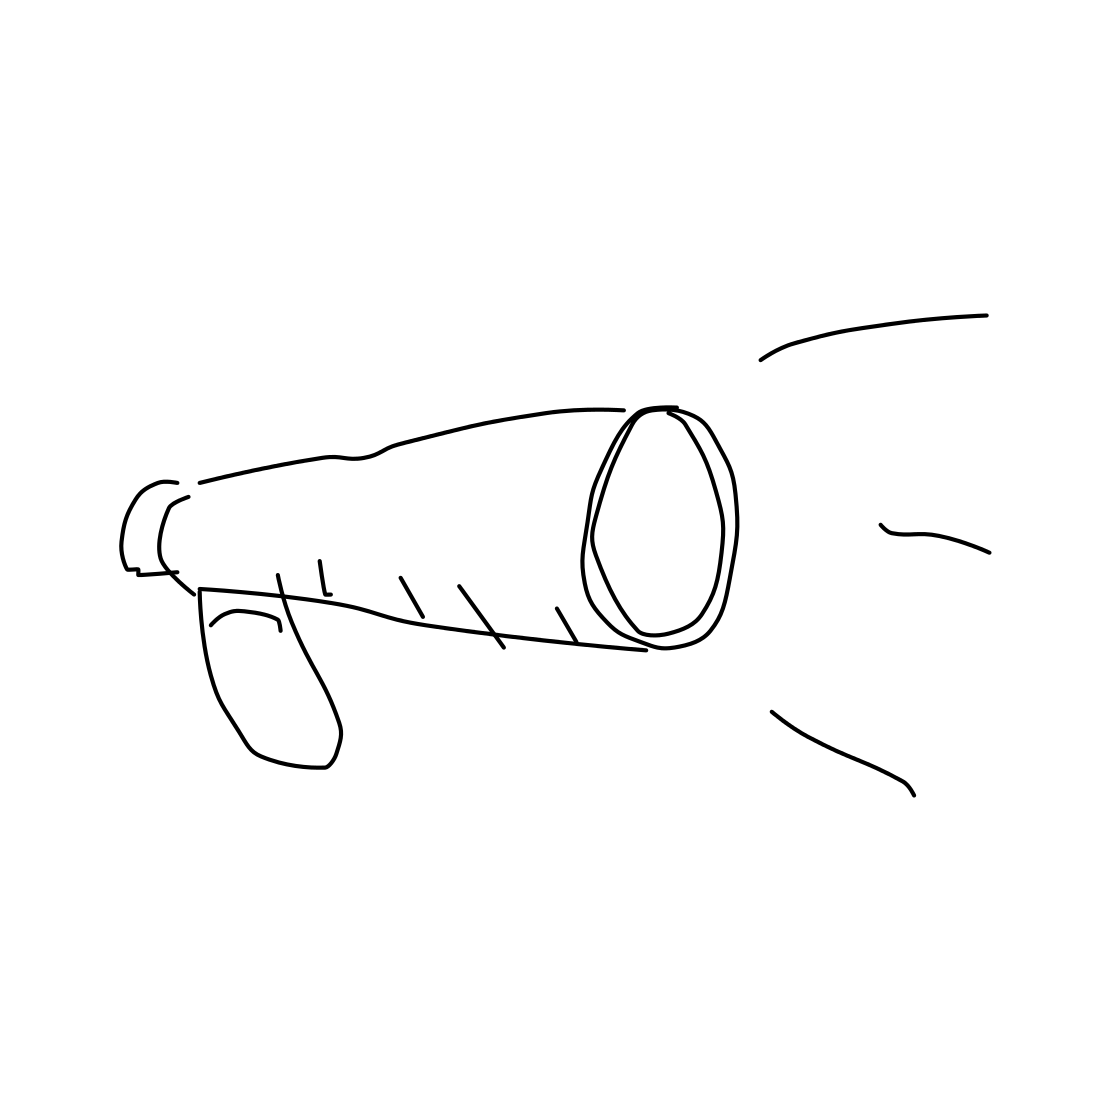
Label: megaphone